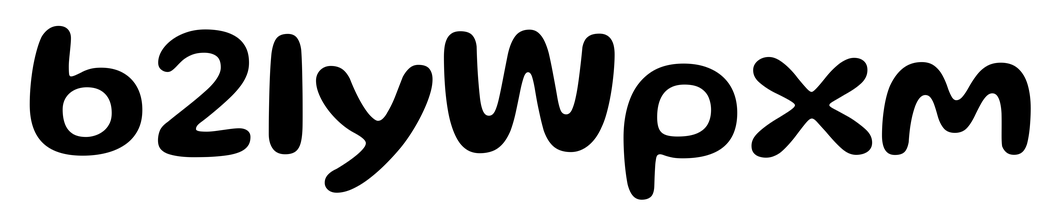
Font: Gluten_Medium